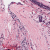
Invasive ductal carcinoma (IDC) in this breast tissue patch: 0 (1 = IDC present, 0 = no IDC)